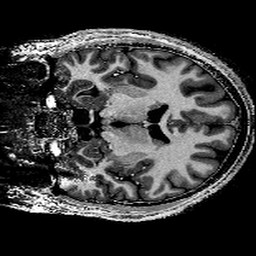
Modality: T1w
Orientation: coronal
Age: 25
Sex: male
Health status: healthy
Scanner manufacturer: siemens
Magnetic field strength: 9.4 T
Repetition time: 6 s
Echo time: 0.003 s